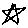
Label: star